Current action and preconditions to check: trajectory_clear

Your task: For each precondition in the list above, predict whether it will hold at this action.

Consider the current scene as observed from the mobile robot's camera, and analyze the predicted future states of all dynamic agents (e.g., people, animals, vehicles, or any moving entities) within the NEXT SECOND.

IMPORTANT: Only answer "very likely" if you are absolutely certain—based on strong, clear evidence—that a dynamic agent will violate the precondition in the predicted future state. Do NOT answer "very likely" for unlikely, ambiguous, or low-probability risks.

Ask yourself for each precondition: Is there a high probability, with clear and convincing evidence, that the predicted future states of any dynamic agent will interfere with the predicted future state of the currently executing action within the NEXT SECOND, causing that precondition to fail?

Assess the risk level based on these predictions. Use "likely" or "very likely" if motions create a clear risk of interference.

Use "neutral" or "improbable" if agents are nearby but their predicted paths are clearly diverging or non-conflicting.

Failure Risk Categories: "very improbable", "improbable", "neutral", "likely", "very likely"

Answer Format: Output ONLY the probability_of_failure value from these categories: "very improbable", "improbable", "neutral", "likely", "very likely"

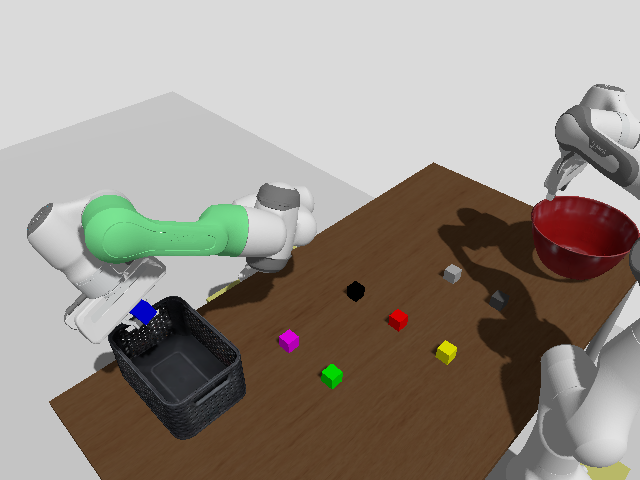

Answer: very improbable